Question: Below UI is something I'd like to aim for. But I have no idea, how they have the "skin" of the app. On my end, the Java application looks like it was made in 1990s. I want to change a look to a more modern style.
What components are they using possibly here? JSplitpane for one. but I'm not sure how they created that "Dokument/Vorschau" tabs.

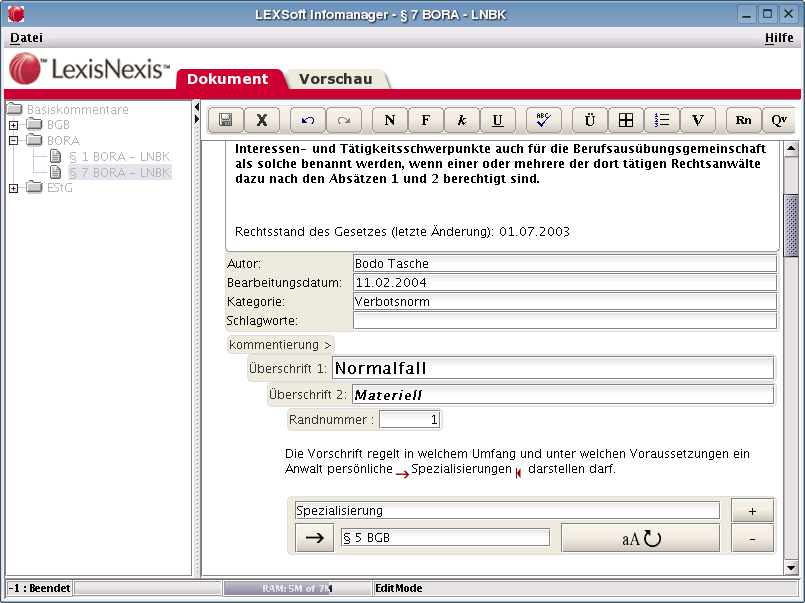
Answer: First using a look and feel like , can easily change the look of your application to a have a more modern feel.
Second, you will need to customize the font, color, borders, node icons, etc. of each component type to achieve a non-standard look. Some of these can be changed with updates to the 'UIDefaults' of the look and feel but many will be made by calling methods on the specific instance of the component you are dealing with.